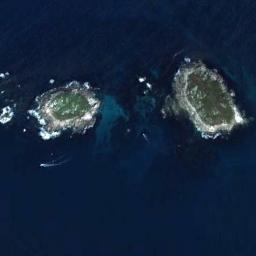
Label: island